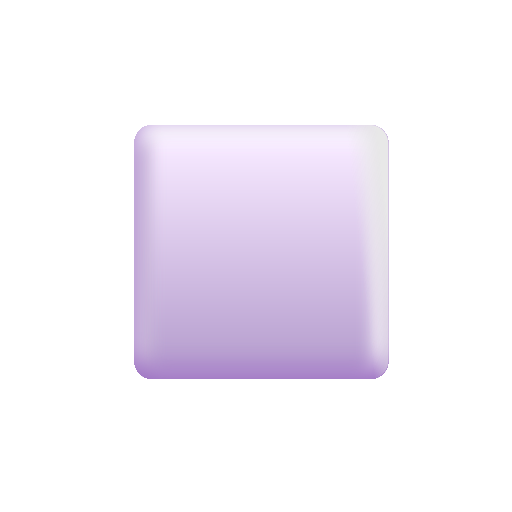
white  small square color